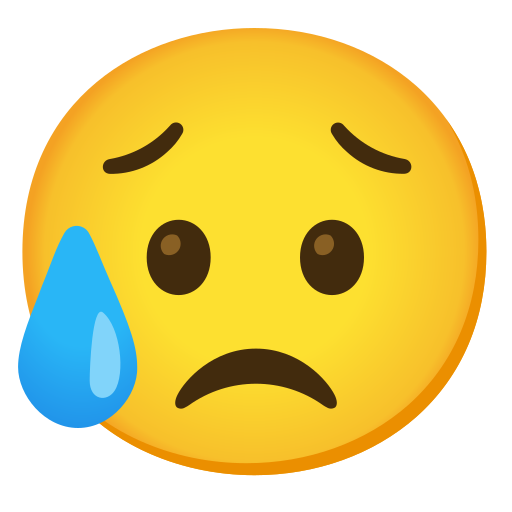
Emoji: 😥